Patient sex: F
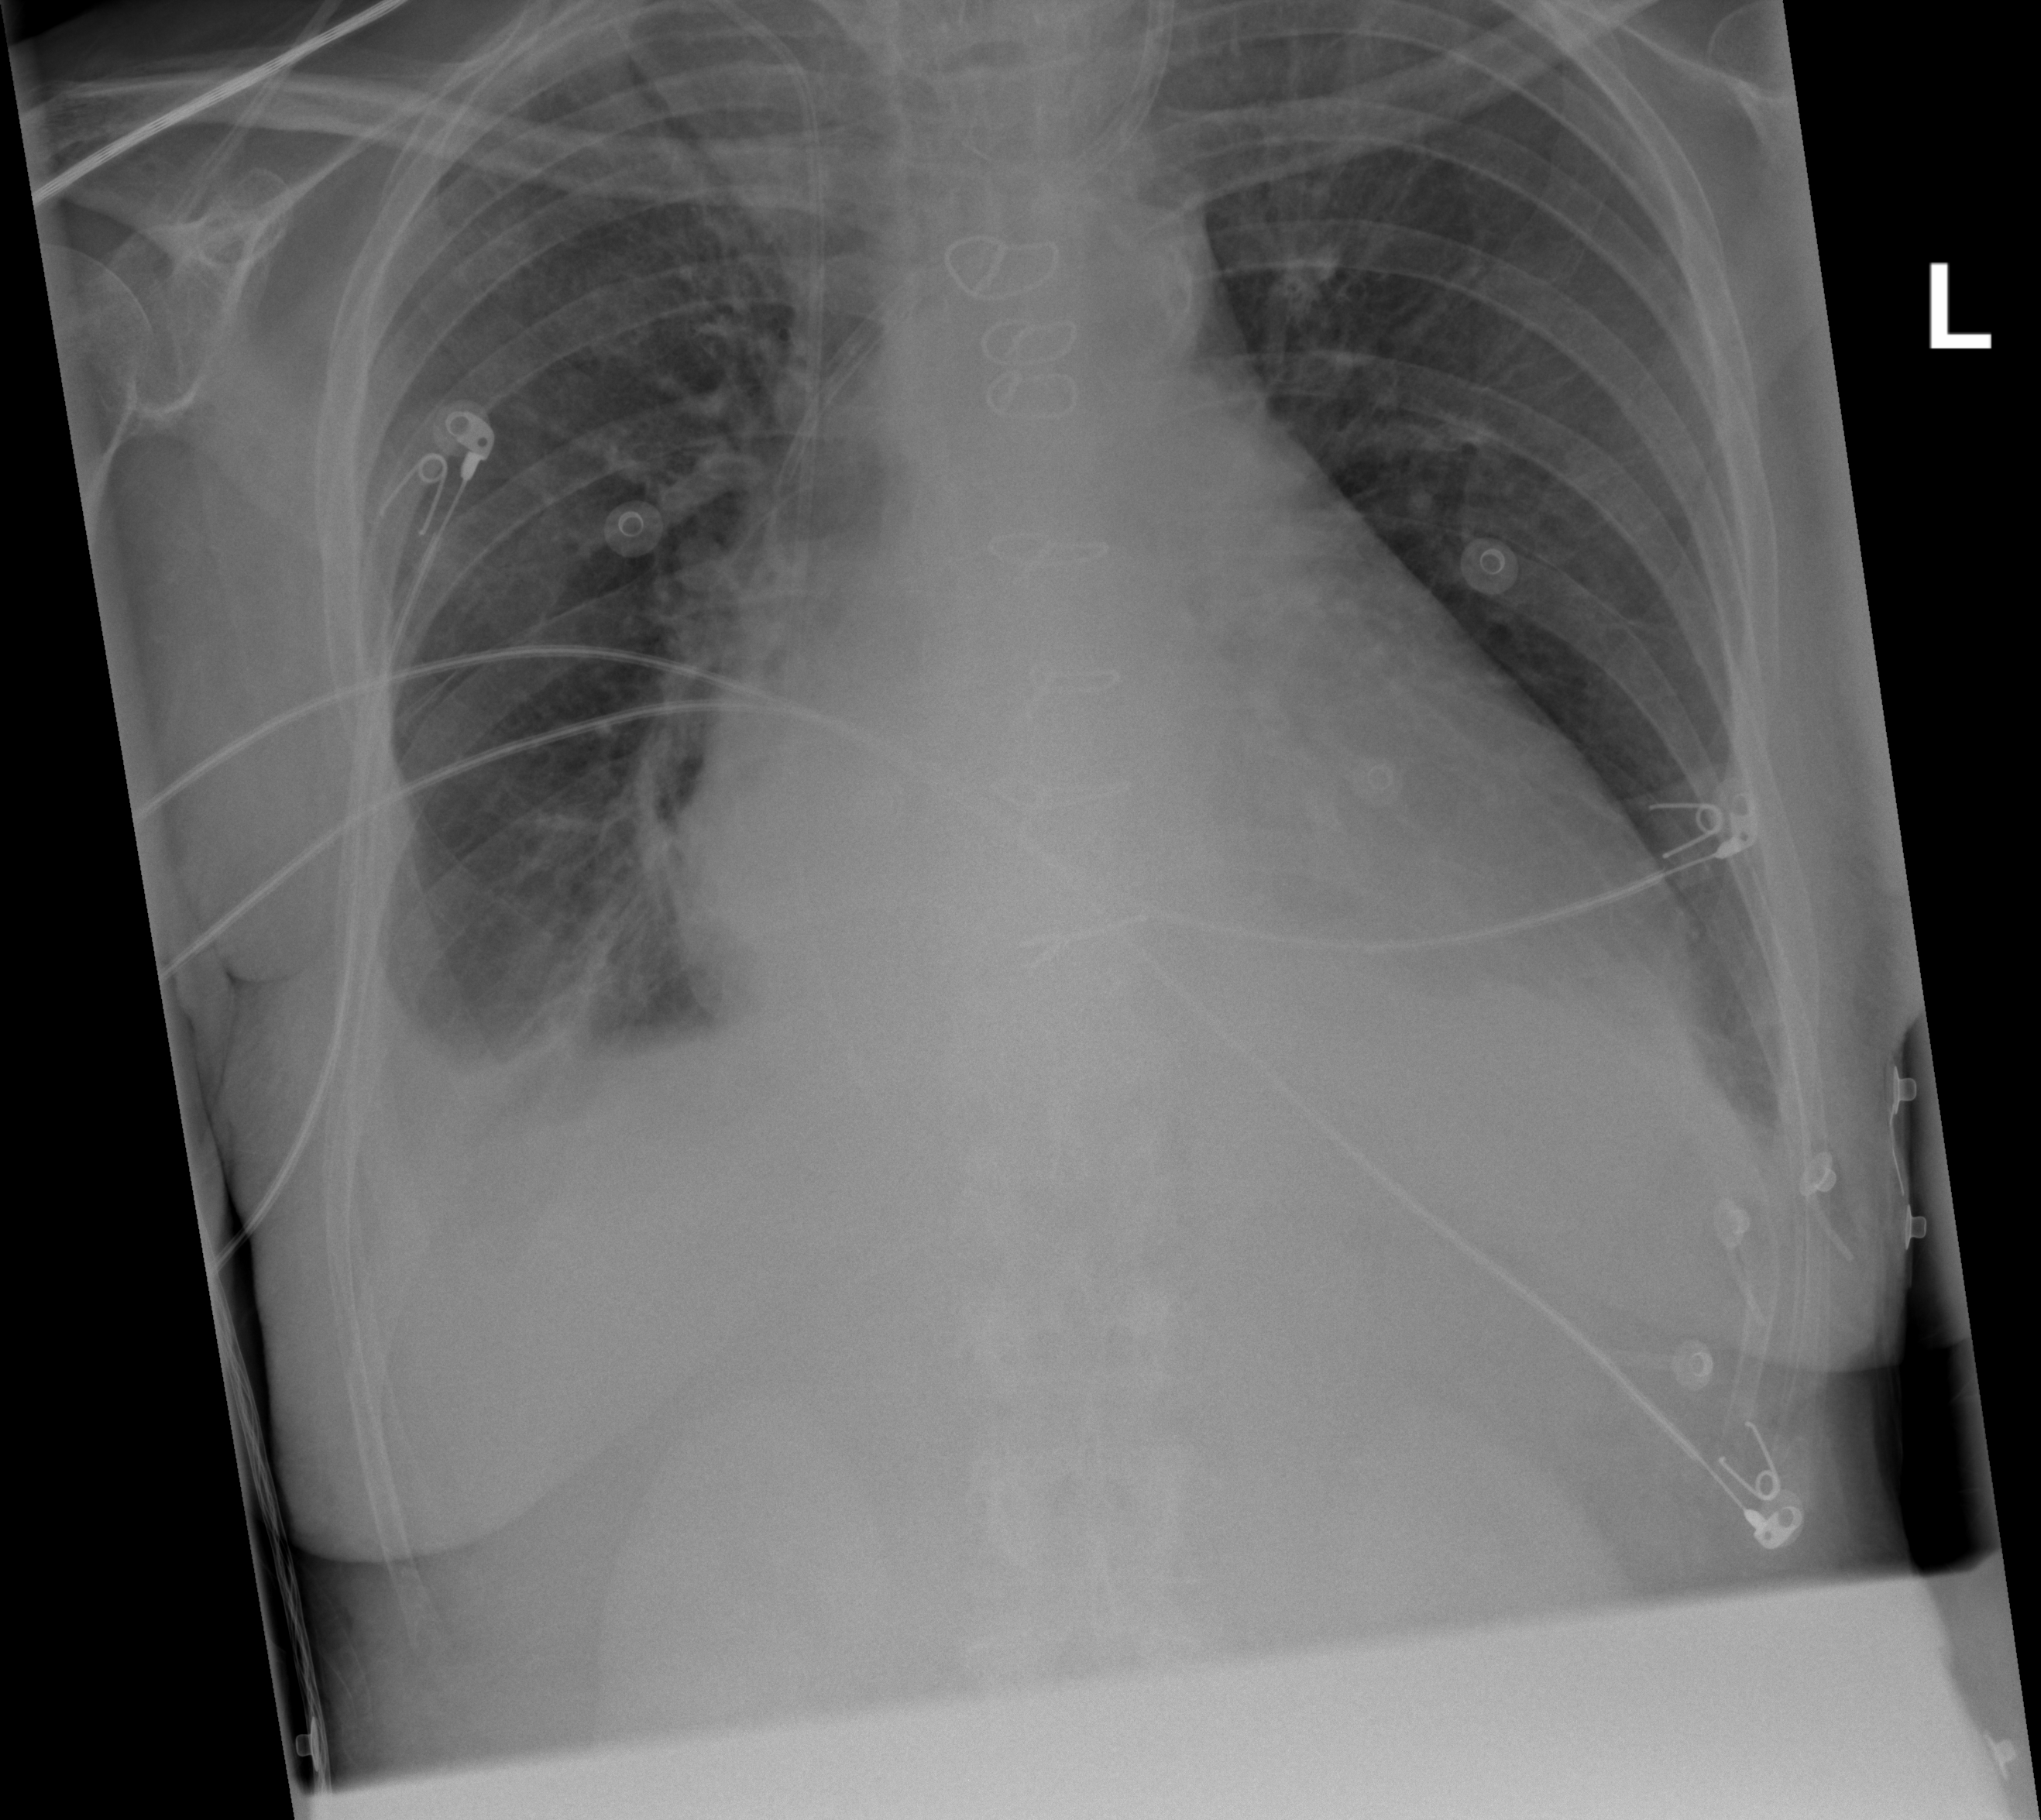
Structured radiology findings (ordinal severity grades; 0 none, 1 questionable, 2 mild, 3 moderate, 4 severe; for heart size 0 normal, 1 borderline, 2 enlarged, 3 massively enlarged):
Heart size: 3
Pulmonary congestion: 2
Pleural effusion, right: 2
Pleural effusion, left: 2
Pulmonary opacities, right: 0
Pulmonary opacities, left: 0
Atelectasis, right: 2
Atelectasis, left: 2